Brain MRI, t2w sequence, axial 2D slice.
Patient: age 23, sex F, weight 78 kg, height 1.78 m
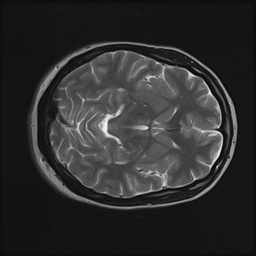